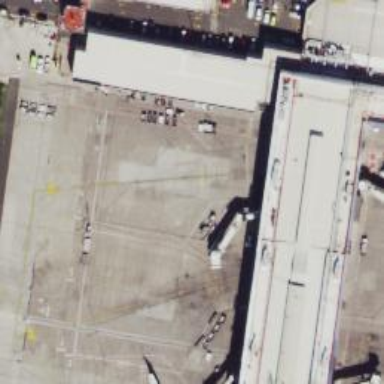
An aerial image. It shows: Footway bridge on the airside.